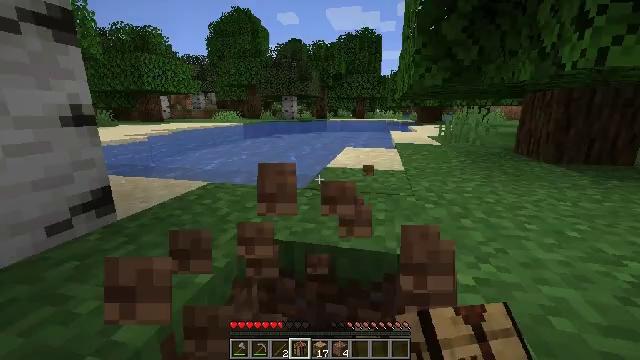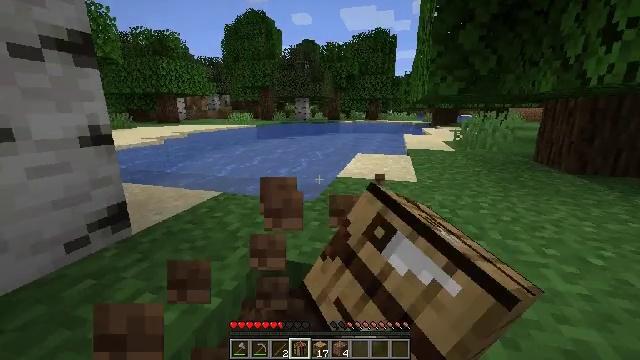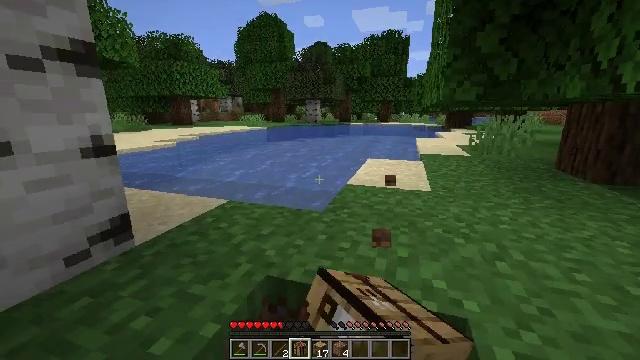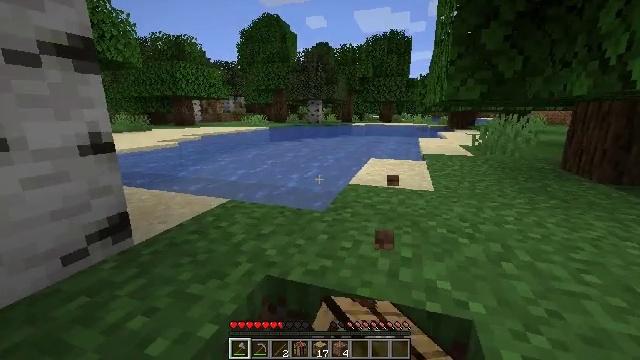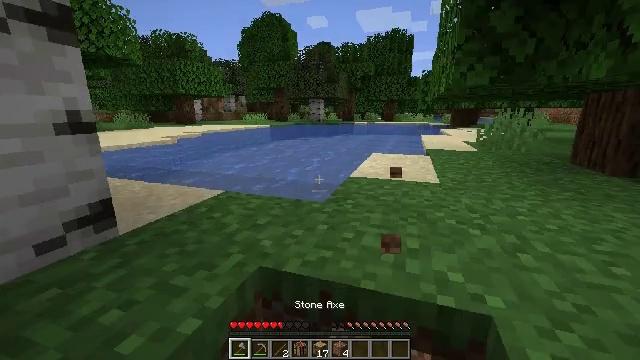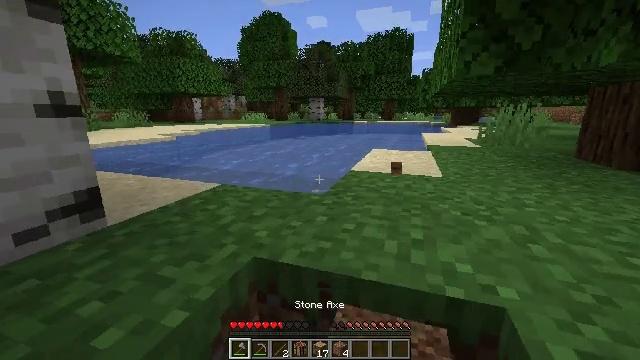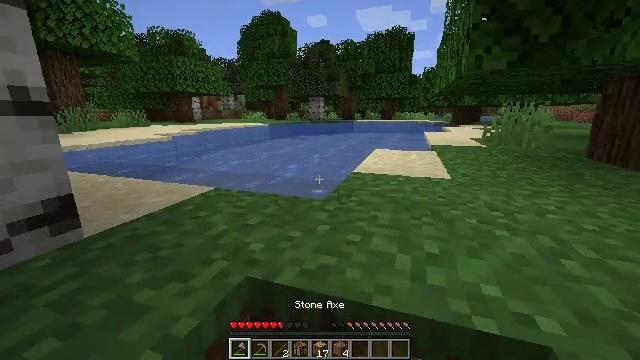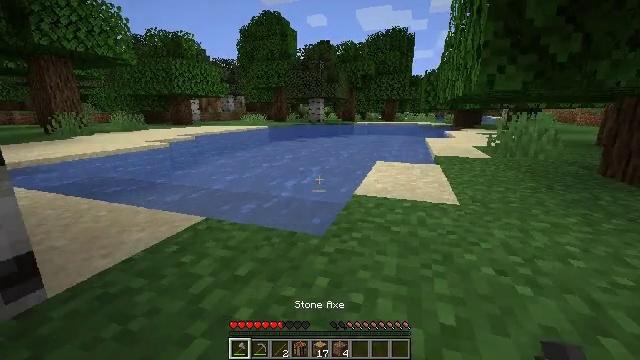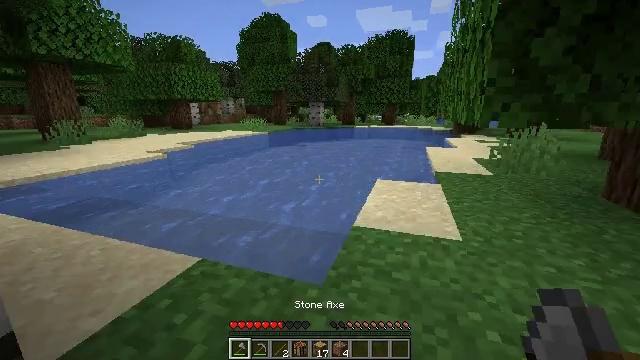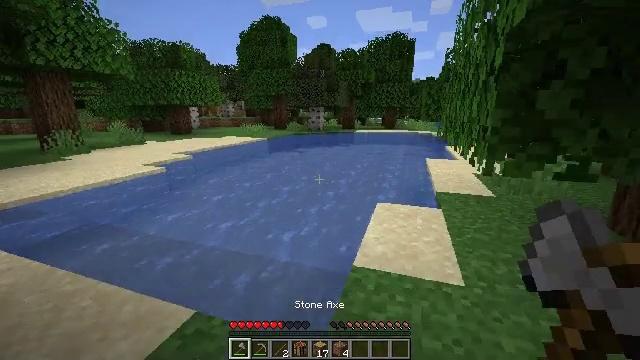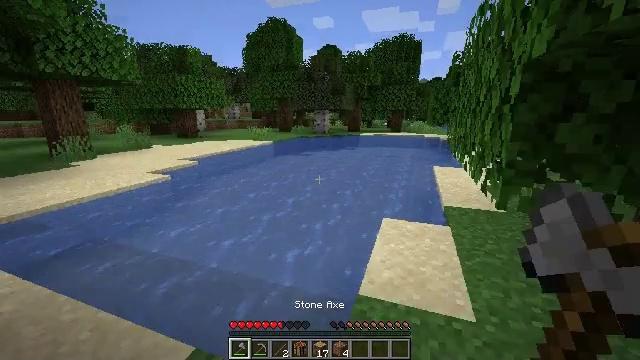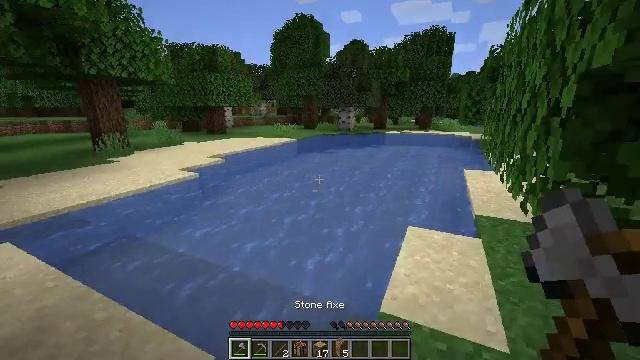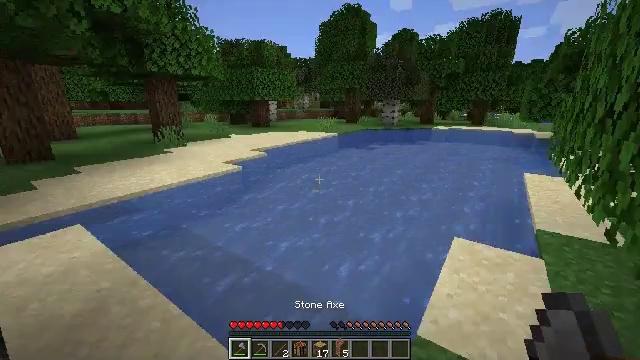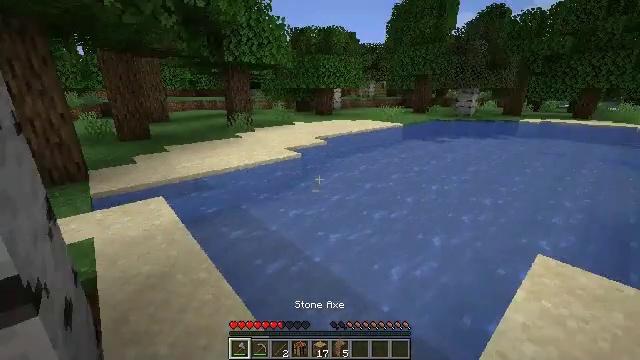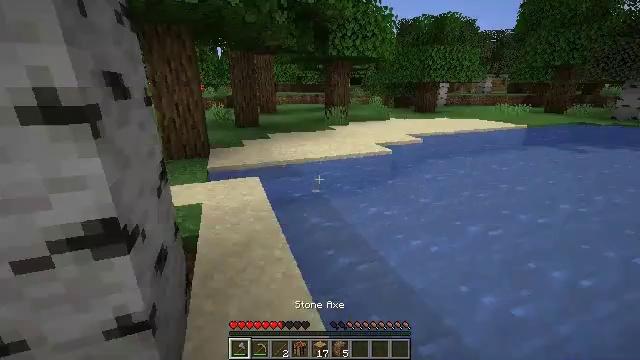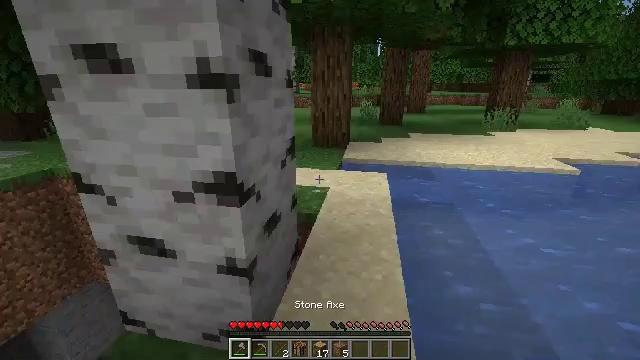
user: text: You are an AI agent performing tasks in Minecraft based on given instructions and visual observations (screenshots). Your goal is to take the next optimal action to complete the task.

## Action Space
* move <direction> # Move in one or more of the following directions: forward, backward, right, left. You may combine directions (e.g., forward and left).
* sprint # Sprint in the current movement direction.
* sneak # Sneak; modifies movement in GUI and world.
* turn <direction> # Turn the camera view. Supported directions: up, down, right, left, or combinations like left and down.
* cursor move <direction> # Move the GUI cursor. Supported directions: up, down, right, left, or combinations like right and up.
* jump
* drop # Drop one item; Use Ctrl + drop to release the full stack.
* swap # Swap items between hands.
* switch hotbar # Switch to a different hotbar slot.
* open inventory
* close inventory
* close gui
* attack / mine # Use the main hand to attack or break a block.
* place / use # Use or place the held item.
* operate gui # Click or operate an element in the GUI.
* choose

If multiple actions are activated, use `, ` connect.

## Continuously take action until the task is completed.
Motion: motion action
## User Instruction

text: Remove the fire source.
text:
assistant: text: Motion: move forward, turn left, jump
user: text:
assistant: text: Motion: move forward, turn left, jump
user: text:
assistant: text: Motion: move forward, jump, switch to hotbar 1
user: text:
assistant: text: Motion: move forward, jump, switch to hotbar 1
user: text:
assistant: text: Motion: move forward, jump, switch to hotbar 1
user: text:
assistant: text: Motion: move forward, jump
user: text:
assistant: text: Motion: move forward, jump
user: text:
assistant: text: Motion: move forward, jump
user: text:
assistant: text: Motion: move forward, jump
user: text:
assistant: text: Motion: move forward, turn left, jump
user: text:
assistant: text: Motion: move forward, turn left, jump
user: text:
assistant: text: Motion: move forward, turn left and down, jump
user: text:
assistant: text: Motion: move forward, turn left and down, jump
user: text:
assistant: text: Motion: move forward, turn left, jump
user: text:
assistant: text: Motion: move forward, sprint, turn left, jump
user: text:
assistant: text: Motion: move forward, sprint, turn left, jump
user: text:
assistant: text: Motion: move forward, sprint, turn left, jump
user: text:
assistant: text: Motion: move forward, sprint, jump
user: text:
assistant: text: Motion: move forward, sprint, jump
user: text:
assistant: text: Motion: move forward, sprint, jump
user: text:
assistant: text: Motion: move forward, sprint, jump
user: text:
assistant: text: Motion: move forward, sprint
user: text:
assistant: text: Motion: move forward, sprint
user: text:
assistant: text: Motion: move forward, sprint
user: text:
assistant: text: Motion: move forward, sprint
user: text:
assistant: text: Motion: move forward, sprint
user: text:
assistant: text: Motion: move forward, sprint
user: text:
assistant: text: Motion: move forward, sprint
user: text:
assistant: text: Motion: move forward, sprint
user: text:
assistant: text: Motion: move forward, sprint